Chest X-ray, AP view. Patient: 58 years old, sex M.
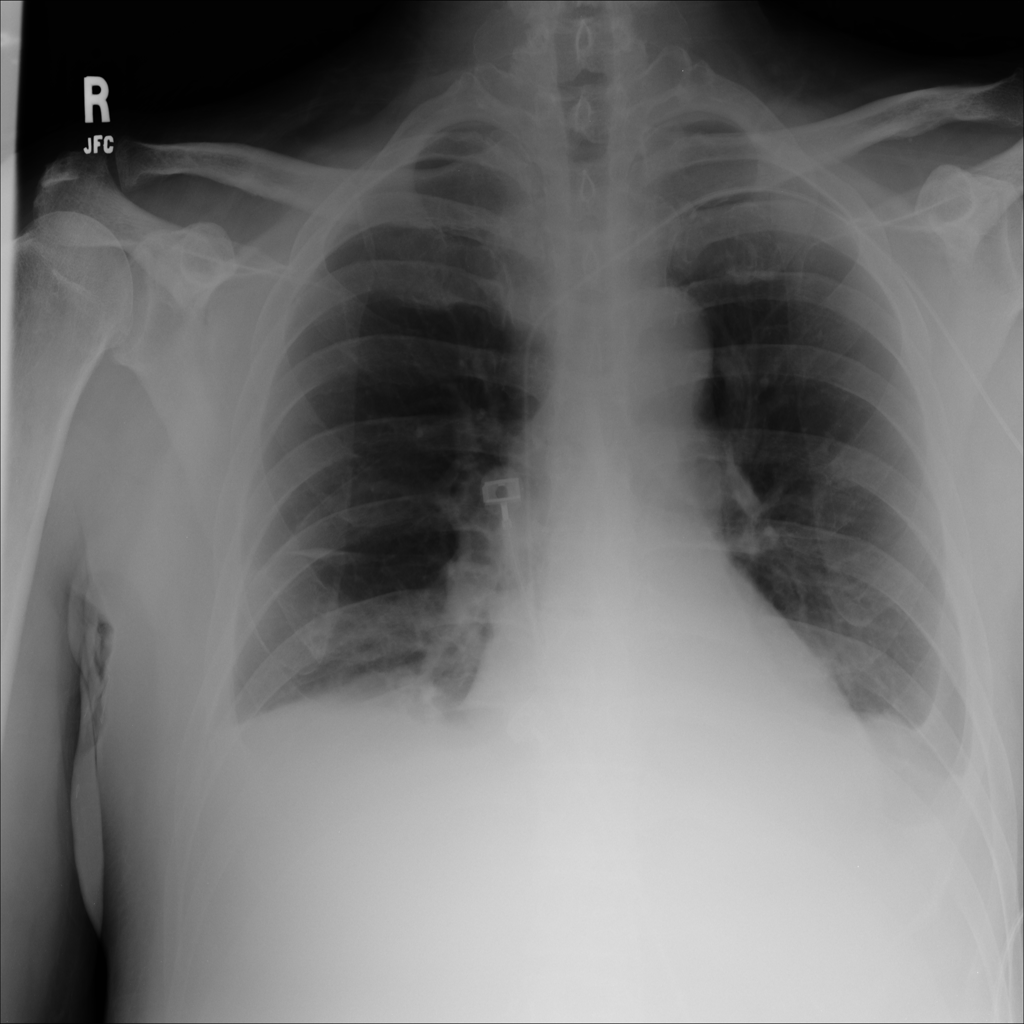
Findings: Effusion